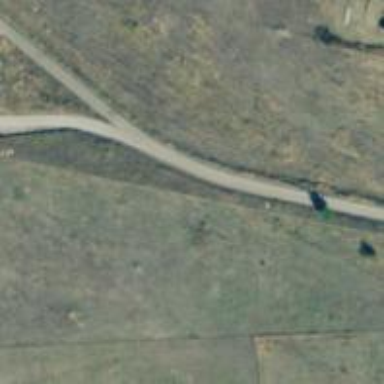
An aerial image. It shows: Driveway.